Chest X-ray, PA view. Patient: 24 years old, sex F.
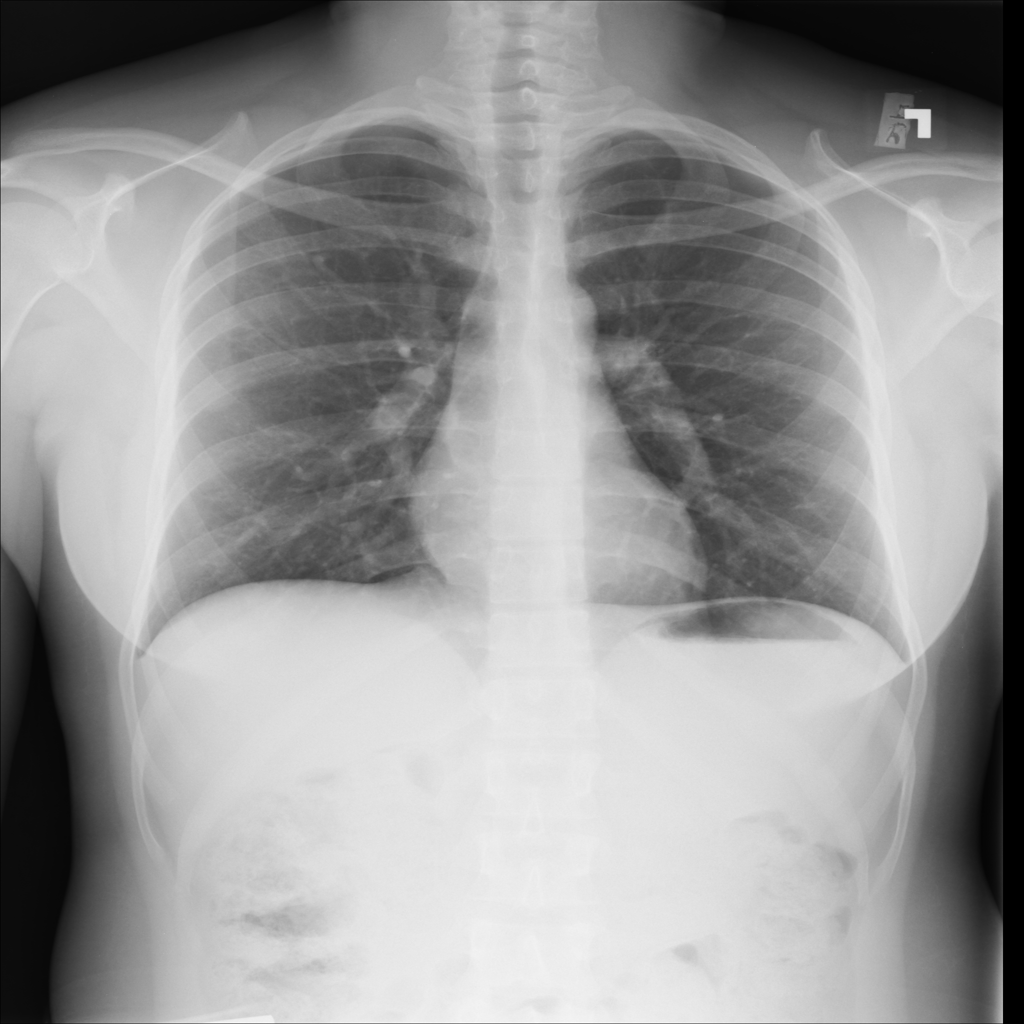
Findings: No Finding